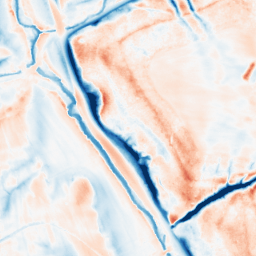
Category: classical
Decomposition family: gaussian_anisotropic
Decomposition parameters: sigma_x: 10
sigma_y: 5
Upsampling method: bilinear
Upsampling parameters: scale: 4
Upsampling scale: 4